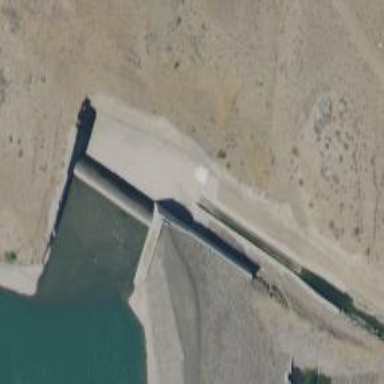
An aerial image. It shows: Spillway along waterway.